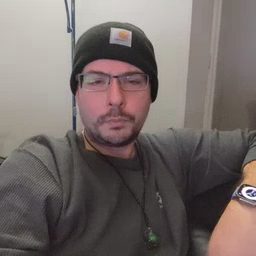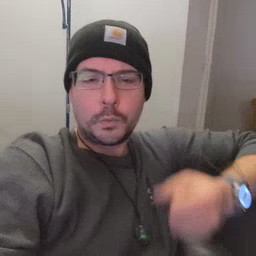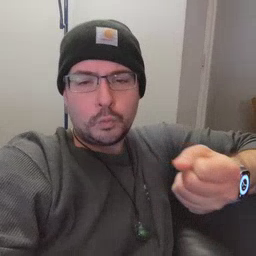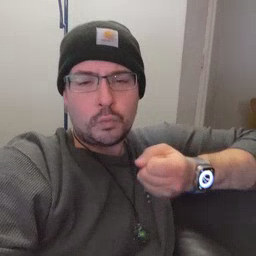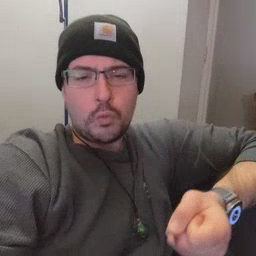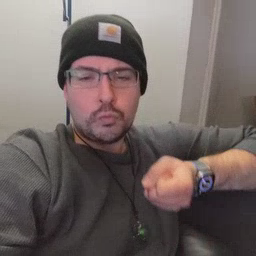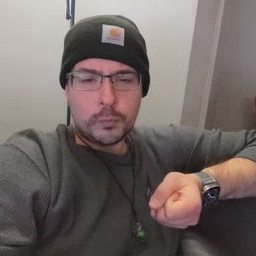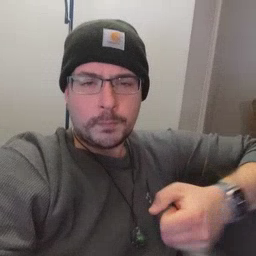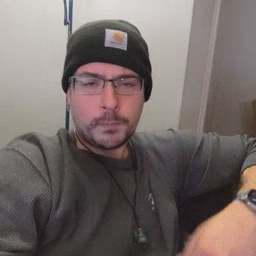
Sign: drawer